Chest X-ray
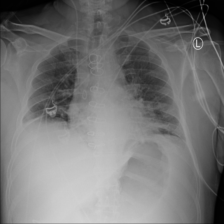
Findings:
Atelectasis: negative
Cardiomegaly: negative
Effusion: negative
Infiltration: positive
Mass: negative
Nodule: negative
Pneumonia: negative
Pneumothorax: negative
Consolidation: negative
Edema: negative
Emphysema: negative
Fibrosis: negative
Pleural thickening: negative
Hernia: negative